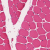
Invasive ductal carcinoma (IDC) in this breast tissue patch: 0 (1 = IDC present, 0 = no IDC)